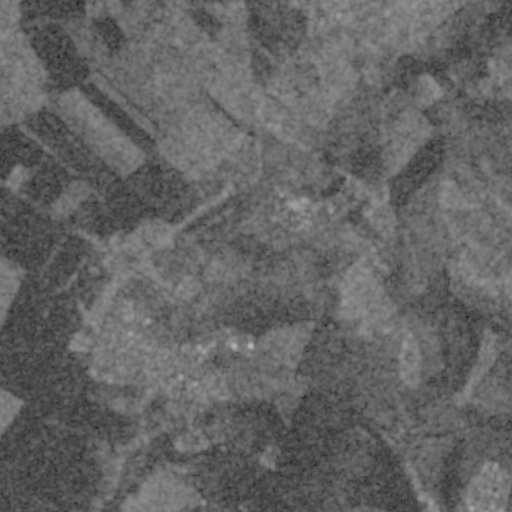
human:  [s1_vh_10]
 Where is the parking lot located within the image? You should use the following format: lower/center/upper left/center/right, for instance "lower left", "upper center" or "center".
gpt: The parking lot is located in the lower right of the image.
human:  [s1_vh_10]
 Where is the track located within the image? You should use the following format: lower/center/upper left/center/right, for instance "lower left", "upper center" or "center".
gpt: There is no track in the image.

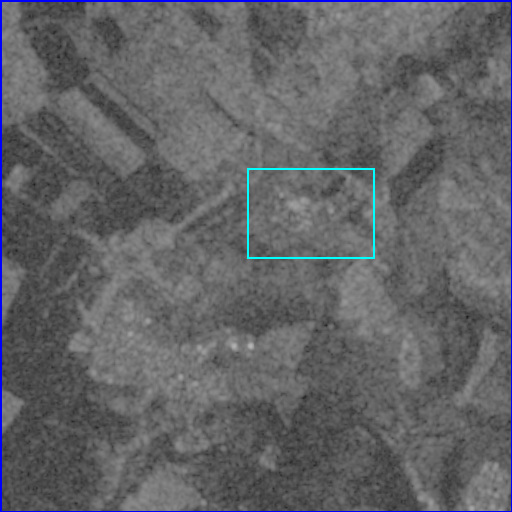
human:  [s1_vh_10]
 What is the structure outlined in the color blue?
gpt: The structure outlined in blue is a crop field.
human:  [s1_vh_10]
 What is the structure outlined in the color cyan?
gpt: The structure outlined in cyan is a quarry.
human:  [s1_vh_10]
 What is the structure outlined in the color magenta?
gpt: There is no magenta outline.